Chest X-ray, PA view. Patient: 68 years old, sex F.
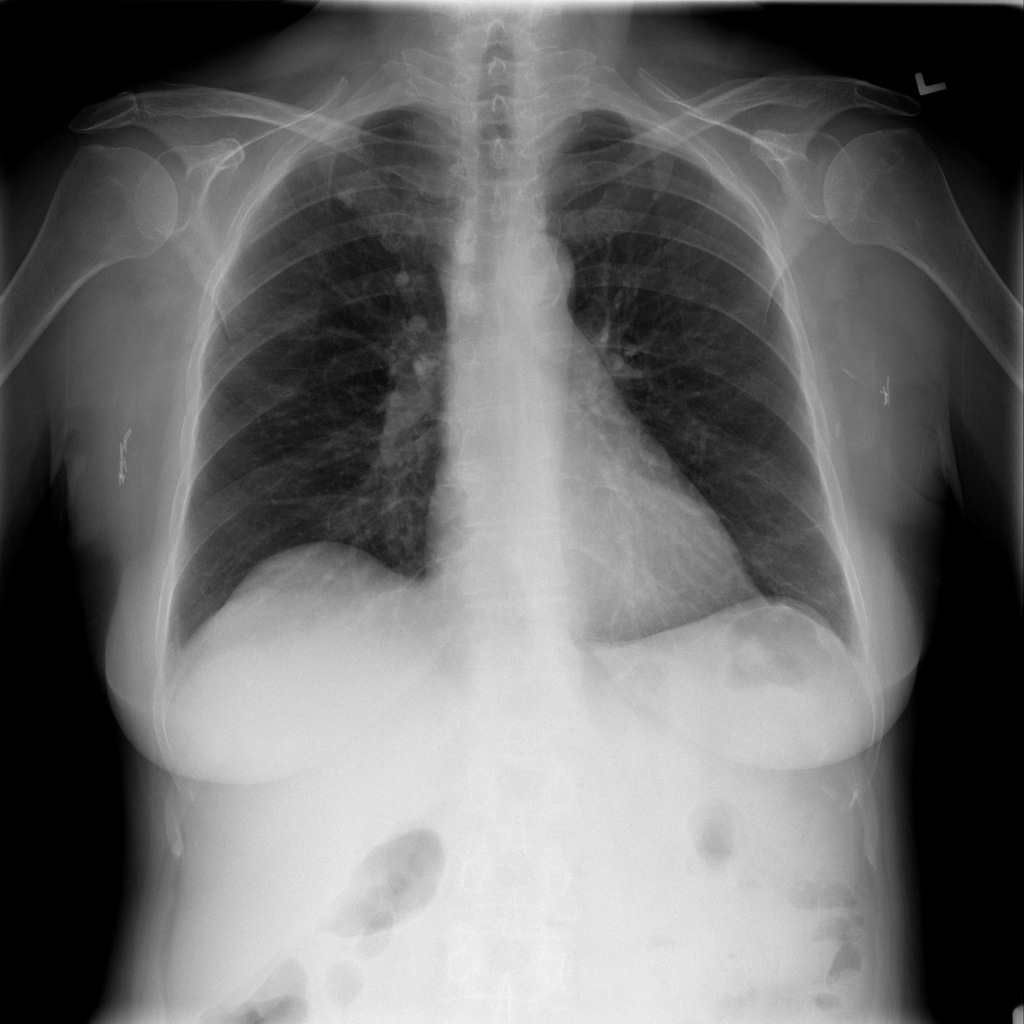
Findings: No Finding